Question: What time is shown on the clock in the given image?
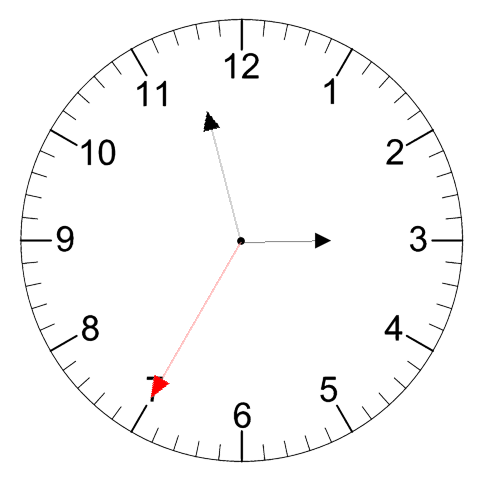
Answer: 02:57:35